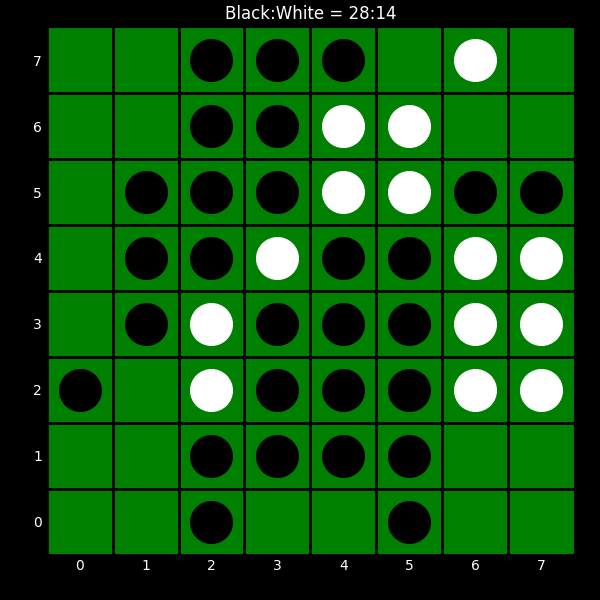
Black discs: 28
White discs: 14